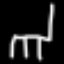
Label: chair